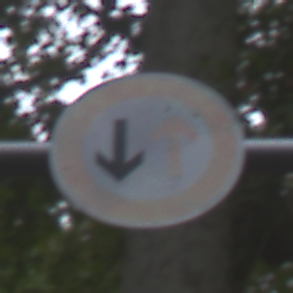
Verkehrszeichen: VorrangDesGegenverkehrs
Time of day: MorningAfternoon
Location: Outdoor (Urban)
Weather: Overcast
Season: NotSpecified
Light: Natural